Question: I have successfully converted the following method from to :
After learning how <URL> in .
'''
- (RACSignal *)fetchCurrentConditionsForLocation:(CLLocationCoordinate2D)coordinate {
NSString *urlString = [NSString stringWithFormat:@"http://api.openweathermap.org/data/2.5/weather?lat=%f&lon=%f&units=imperial", coordinate.latitude, coordinate.longitude];
NSURL *url = [NSURL URLWithString:urlString];
return [[self fetchJSONFromURL:url] map:^(NSDictionary *json) {
return [MTLJSONAdapter modelOfClass:[WXCondition class] fromJSONDictionary:json error:nil];
}];
}
'''
'''
func fetchCurrentConditionsForLocation(coordinate: CLLocationCoordinate2D) -> RACSignal {
let urlString = NSString(format: "http://api.openweathermap.org/data/2.5/weather?lat=%f&lon=%f&units=metric", coordinate.latitude, coordinate.longitude)
let url = NSURL.URLWithString(urlString)
return fetchJSONFromURL(url).map { json in
return MTLJSONAdapter.modelOfClass(WXCondition.self, fromJSONDictionary: json as NSDictionary, error: nil)
}
}
'''
However, I'm having trouble converting the following return map block to :

'''
func fetchHourlyForecastForLocation(coordinate: CLLocationCoordinate2D) -> RACSignal {
var urlString = NSString(format: "http://api.openweathermap.org/data/2.5/forecast?lat=%f&lon=%f&units=metric&cnt=12", coordinate.latitude, coordinate.longitude)
let url = NSURL.URLWithString(urlString)
/* Original Obj-C:
return [[self fetchJSONFromURL:url] map:^(NSDictionary *json) {
RACSequence *list = [json[@"list"] rac_sequence];
return [[list map:^(NSDictionary *item) {
return [MTLJSONAdapter modelOfClass:[WXCondition class] fromJSONDictionary:item error:nil];
}] array];
}];
}
*/
// My attempt at conversion to Swift
// (I can't resolve 'rac_sequence' properly). Kind of confused
// as to how to cast it properly and return
// it as an "rac_sequence" array.
return fetchJSONFromURL(url).map { json in
let list = RACSequence()
list = [json["list"] rac_sequence]
return (list).map { item in {
return MTLJSONAdapter.modelOfClass(WXCondition.self, fromJSONDictionary: item as NSDictionary, error: nil)
} as NSArray
}
}
'''
If it helps, this is what 'rac_sequence' is:
'''
- (RACSequence *)rac_sequence {
return [RACArraySequence sequenceWithArray:self offset:0];
}
'''
'RACArraySequence()':
'''
+ (instancetype)sequenceWithArray:(NSArray *)array offset:(NSUInteger)offset;
'''
The fetch method returns a <URL> not an 'NSArray':
'''
func fetchJSONFromURL(url: NSURL) -> RACSignal {
}
'''
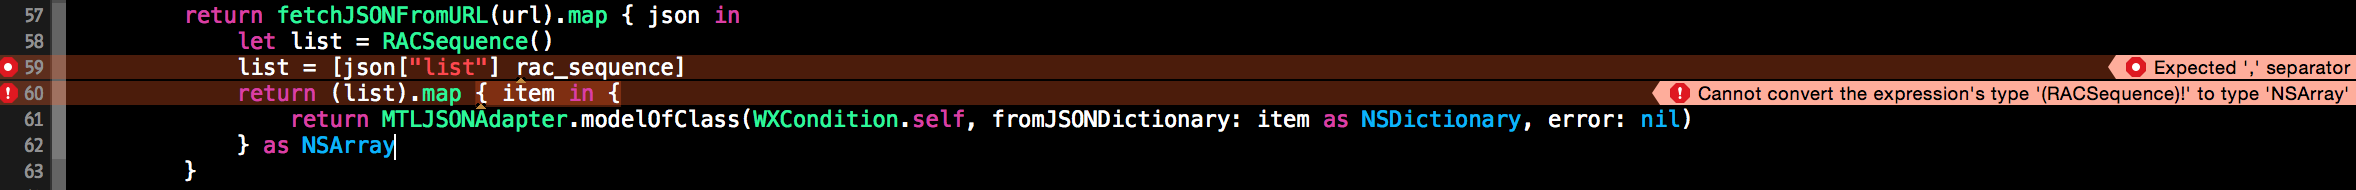
Answer: It looks like you simply forgot the return type in the function declaration. The declaration should look something like this:
'''
func fetchHourlyForecastForLocation(coordinate: CLLocationCoordinate2D) -> RACSignal { //...rest of function
'''
Because the return type is now named you can then remove the 'as NSArray' cast in your return statement at the end of the function. Hope this helps!